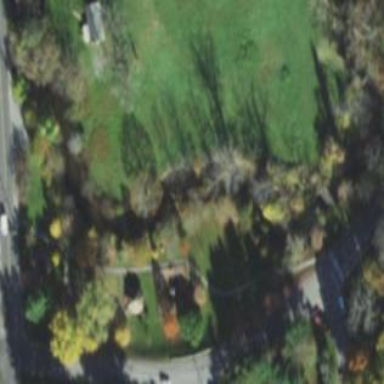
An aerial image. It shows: Park with grassy land.